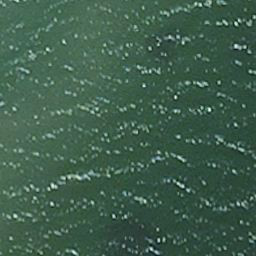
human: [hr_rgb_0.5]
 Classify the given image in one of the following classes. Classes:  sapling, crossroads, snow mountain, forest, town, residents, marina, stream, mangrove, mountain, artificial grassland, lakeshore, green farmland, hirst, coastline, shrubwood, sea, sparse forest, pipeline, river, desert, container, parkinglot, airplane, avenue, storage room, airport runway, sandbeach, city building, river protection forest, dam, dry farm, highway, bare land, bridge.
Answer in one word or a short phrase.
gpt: sea